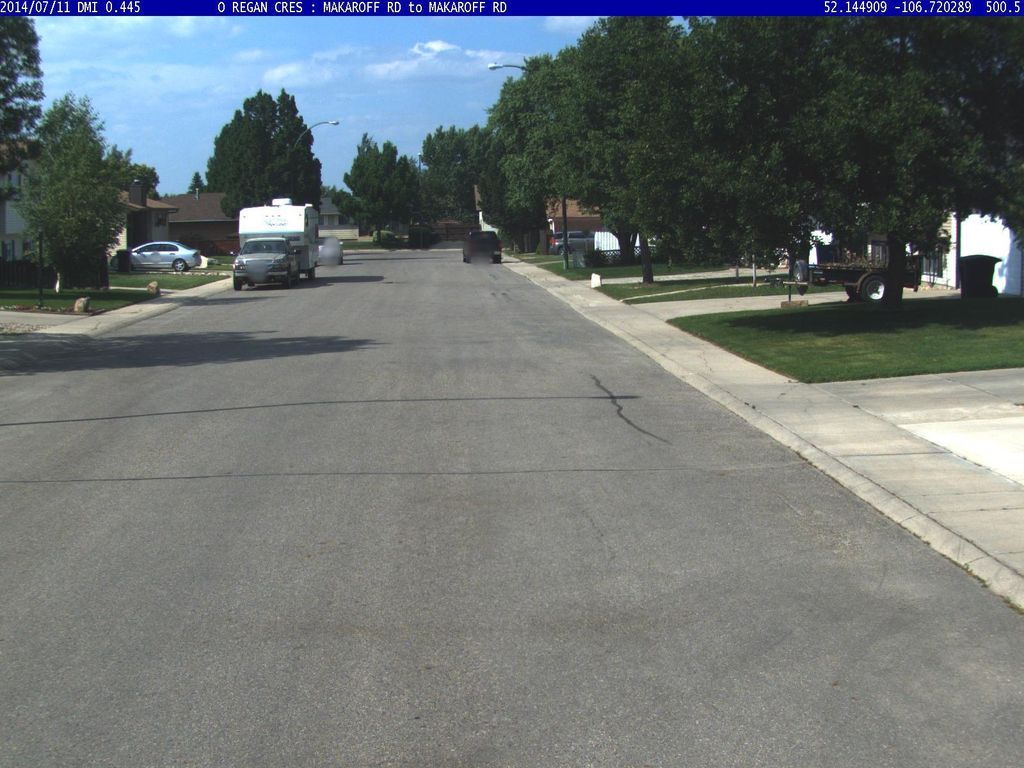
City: saskatoon